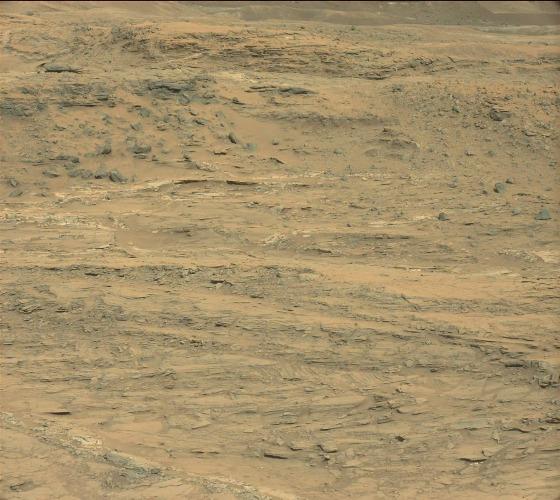
Terrain classes present: Bedrock, Gravel / Sand / Soil, Rock